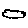
Label: cloud